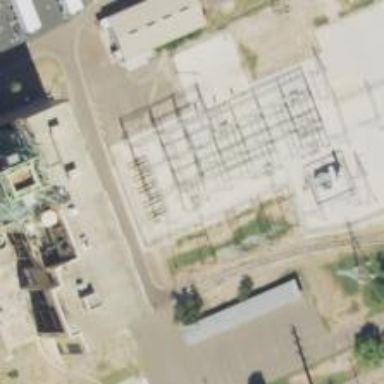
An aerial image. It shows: Switch for power supply.